Question: I am trying to connect to MLS Rets server in my local wordpress but can't connect.
I also don't know how to use Rets Server and get data from there? Also need some real estate sample data for testing purpose.
Does Anybody have any idea. How can I do that.

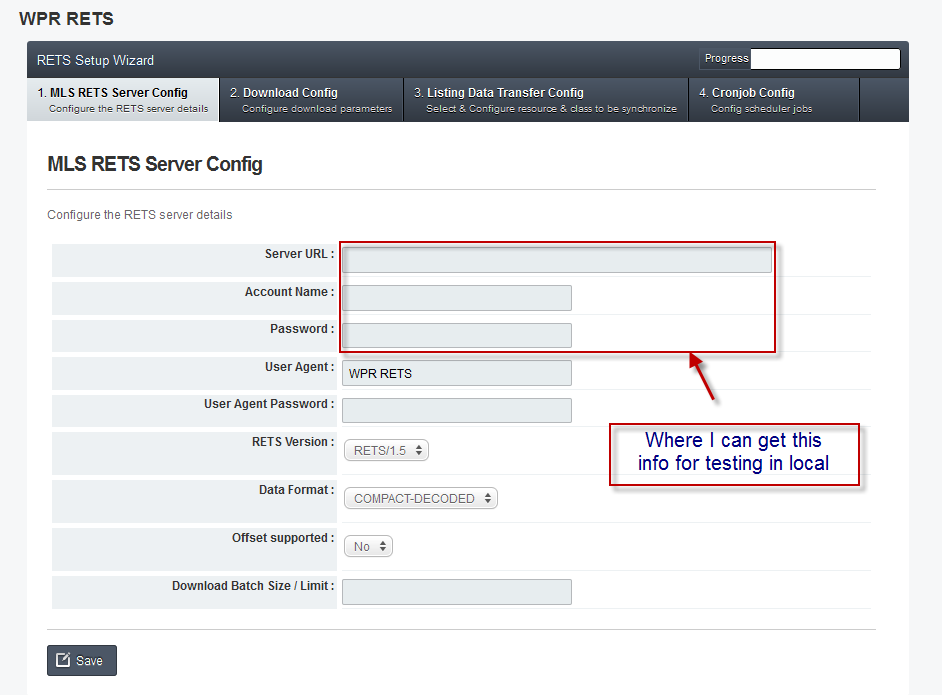
Answer: Im not familiar with that wordpress plugin but you would get your login information and other details on connecting from the MLS that you are subscribed to. They could potentially have restricted access times or have IP restricted access among other general inconveniences causing you to not be able to connect.
Once connected, if you were looking for sample data then you would set your batch to a few hundred properties or something just to start. Or its possible that the MLS offers a sample set of data or a test server to use in developing your application.
You have to be a member of one. Multiple Listing Services are organizations that realtors belong to in order to share their listing data through broker reciprocity. There are several hundred MLSes in the US alone and although many of them use the RETS standard (which really shouldnt be considered a 'standard' in the first place) there is absolutely nothing standardized about them beyond a few similarities here and there... im not sure about other countries... There is also a way to become an IDX vendor for MLSes.. This usually involves setup and monthly fees and strict approval processes.. In that case you would be selling your IDX service to a member of the MLS in question. If your not a realtor and just want to display listing data im pretty sure your going to have a hard time getting approved to do so.